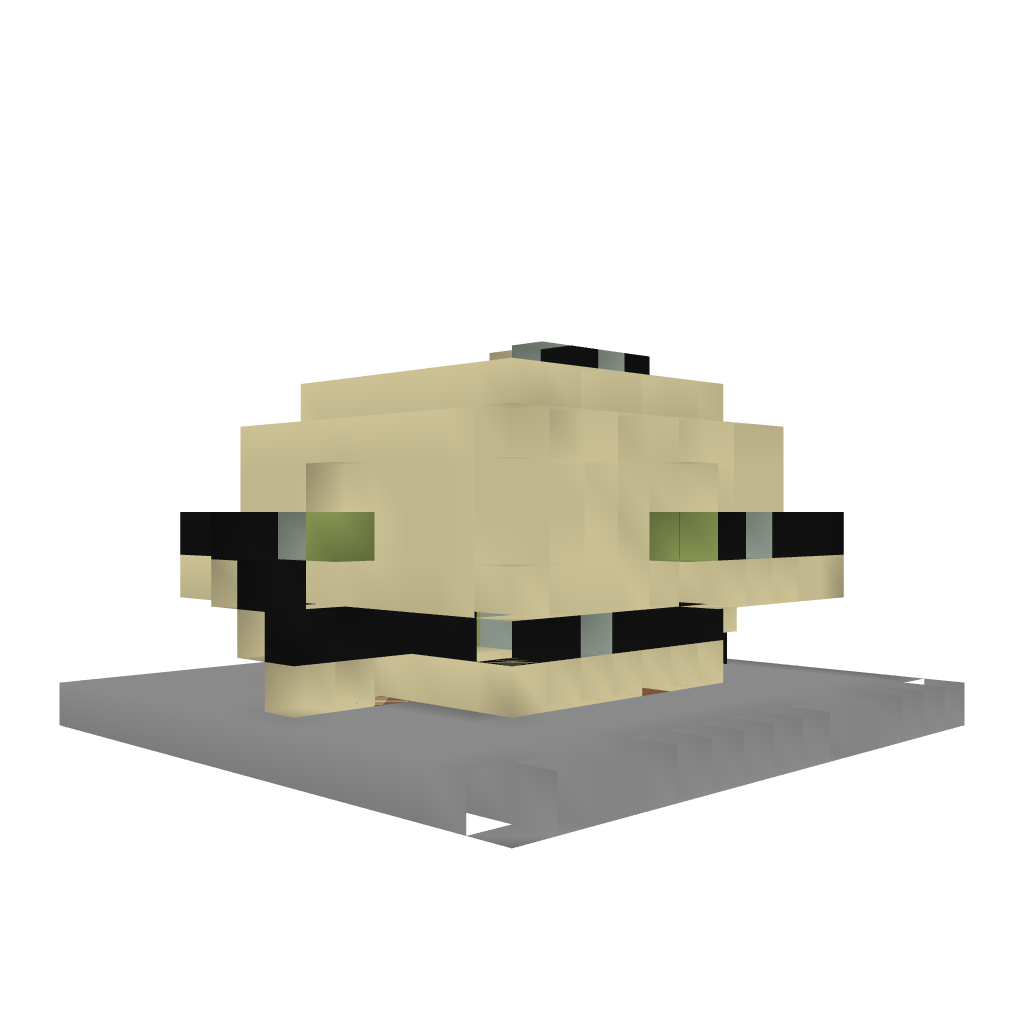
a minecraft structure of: Turn Table Room